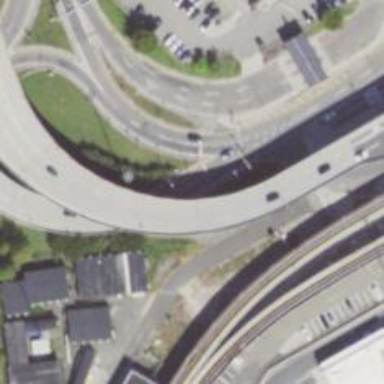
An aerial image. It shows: Tertiary link road with asphalt surface.